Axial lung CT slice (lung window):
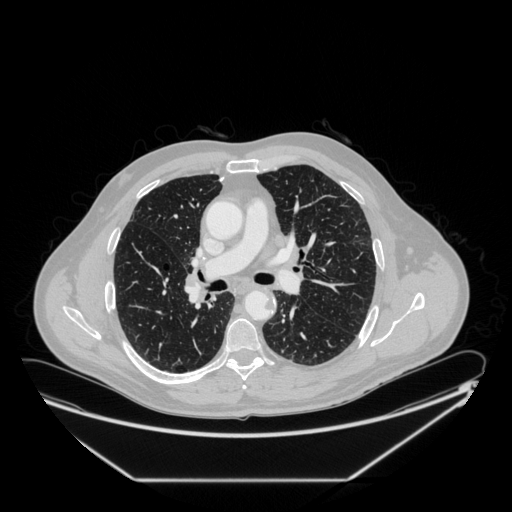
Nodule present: no